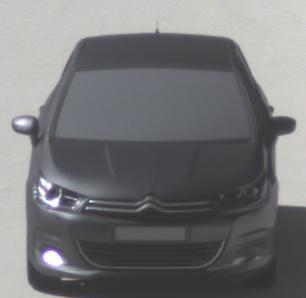
Make: Citroen
Model: C4 VTi 95
Detailed model: C4 (II)
Model produced from: 2012/08
Model produced until: 2013/06
Doors: 5
Color: gray
Road condition: dry road
Daytime: midday
Contrast: high contrast